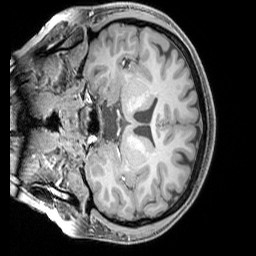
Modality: T1w
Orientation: coronal
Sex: female
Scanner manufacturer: siemens
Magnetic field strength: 3 T
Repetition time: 2.3 s
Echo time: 0.00226 s